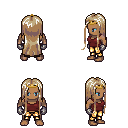
a pixel art fantasy rpg character, male body template, human, dark skin, maroon pirate shirt, gold greaves, white blonde extra-long hairstyle, gold tiara, metal gloves, four views (front, back, left, right), 2x2 character sprite sheet, small pixel art, hard edges, no anti-aliasing